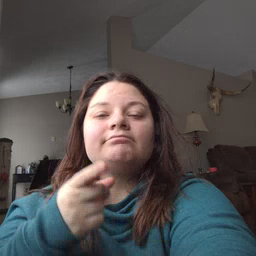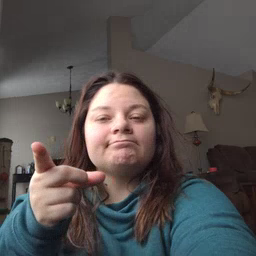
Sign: hesheit